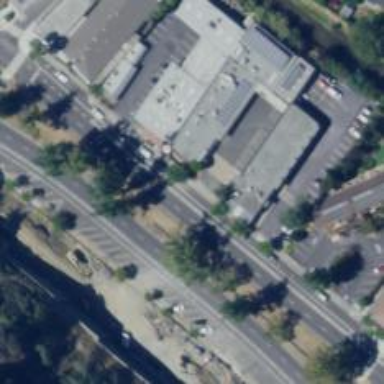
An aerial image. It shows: Veterinary facility.